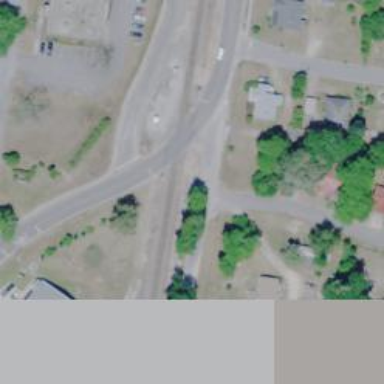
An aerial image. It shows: Railway level crossing.